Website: macys
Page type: payment
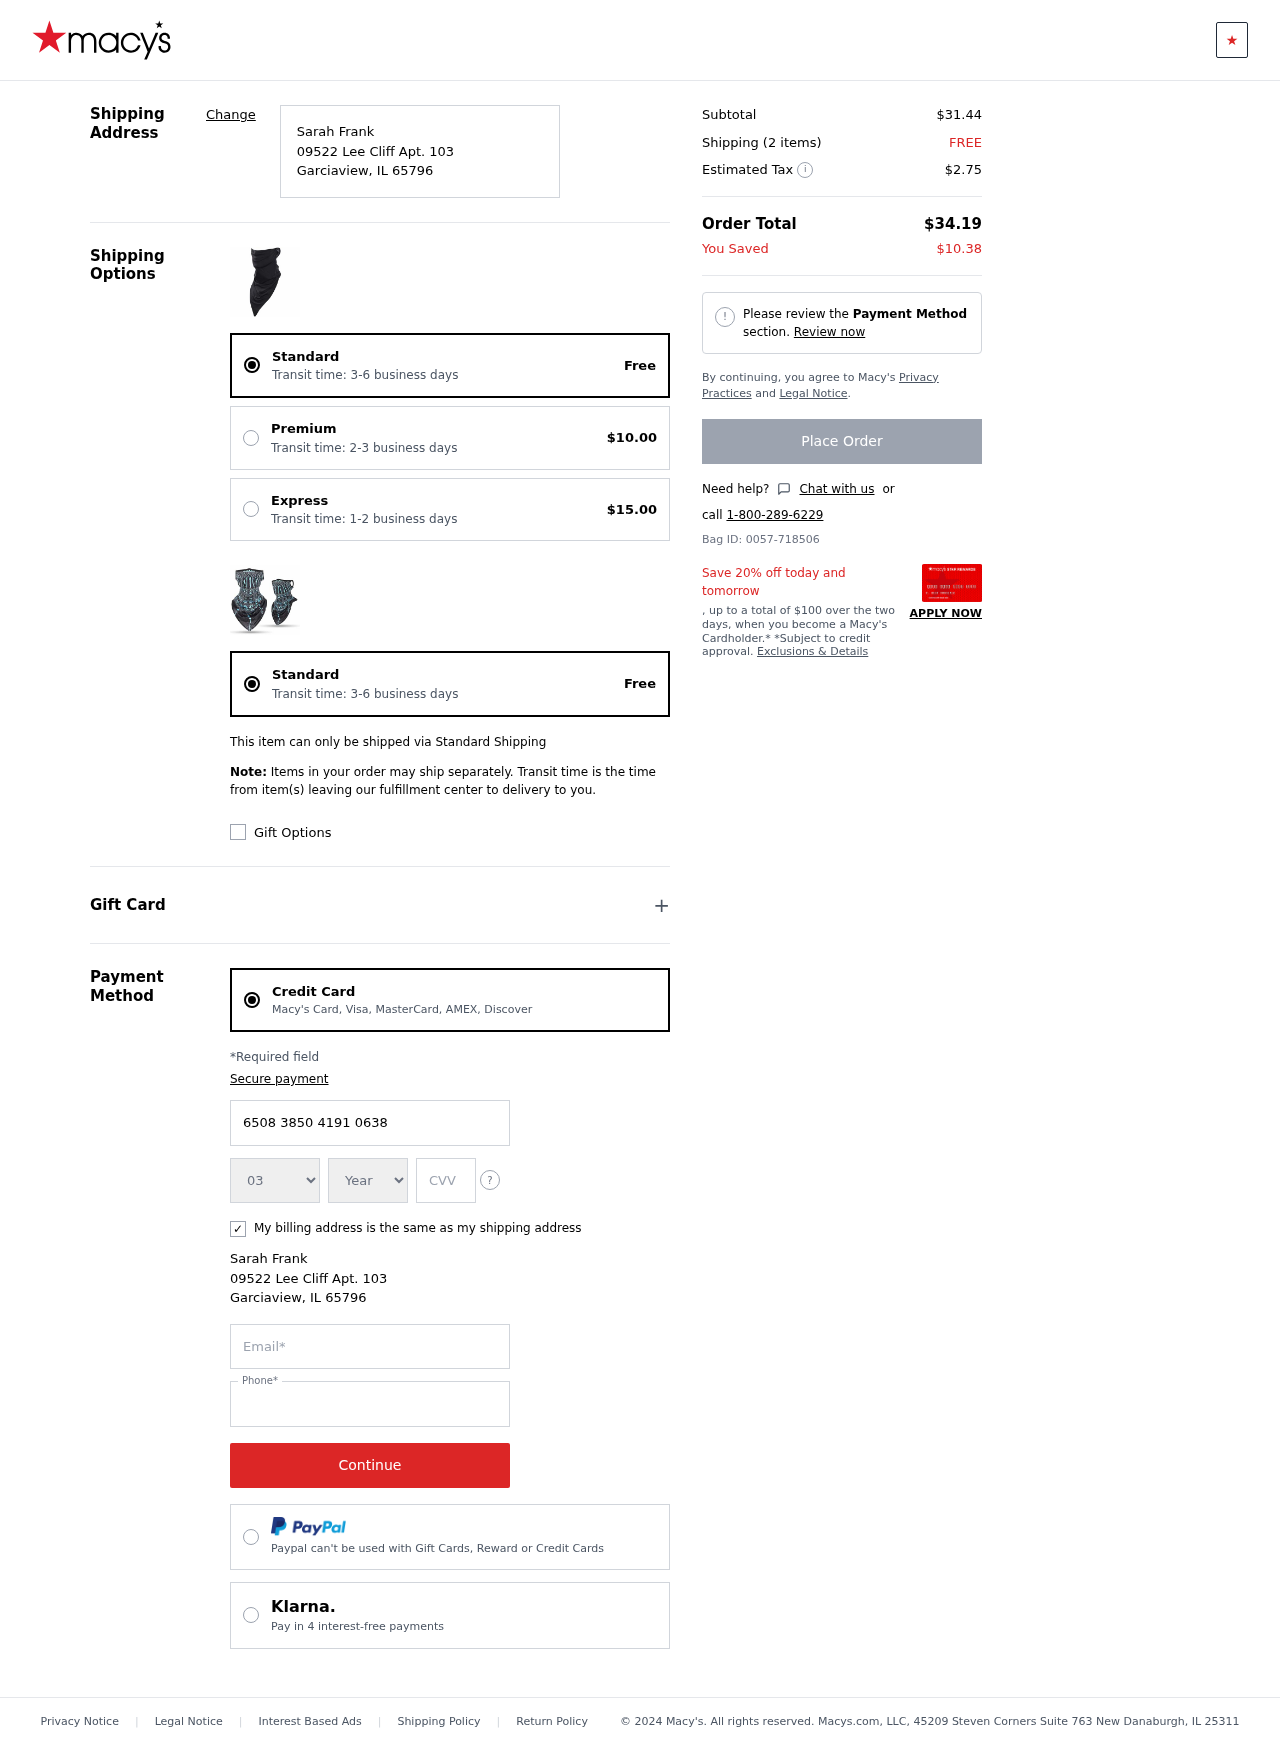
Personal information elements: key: PII_CARD_CVV
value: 736
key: PII_CARD_EXPIRY_MONTH
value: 03
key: PII_CARD_EXPIRY_YEAR
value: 29
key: PII_CARD_NUMBER
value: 6508 3850 4191 0638
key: PII_CITY
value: Garciaview
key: PII_EMAIL
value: sarah.frank@yahoo.com
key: PII_FULLNAME
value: Sarah Frank
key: PII_PHONE
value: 9936426569
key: PII_POSTCODE
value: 65796
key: PII_STATE_ABBR
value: IL
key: PII_STREET
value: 09522 Lee Cliff Apt. 103
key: PII_FULLNAME2
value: Sarah Frank
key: PII_CITY2
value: Garciaview
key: PII_STATE_ABBR2
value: IL
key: PII_POSTCODE_FULL
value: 65796
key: PII_POSTCODE_NUMERIC
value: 65796
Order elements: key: ORDER_DELIVERY_DATE
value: Transit time: 3-6 business days
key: ORDER_SHIPPING_STANDARD
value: Free
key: ORDER_SHIPPING_PREMIUM
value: $10.00
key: ORDER_SHIPPING_EXPRESS
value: $15.00
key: ORDER_DELIVERY_DATE2
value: Transit time: 3-6 business days
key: ORDER_SHIPPING_STANDARD2
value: Free
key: ORDER_SUBTOTAL
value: $31.44
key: ORDER_NUM_ITEMS
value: Shipping (2 items)
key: ORDER_SHIPPING_COST
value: FREE
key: ORDER_TAX
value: $2.75
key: ORDER_TOTAL
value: $34.19
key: ORDER_SAVINGS
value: $10.38
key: ORDER_ID
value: Bag ID: 0057-718506